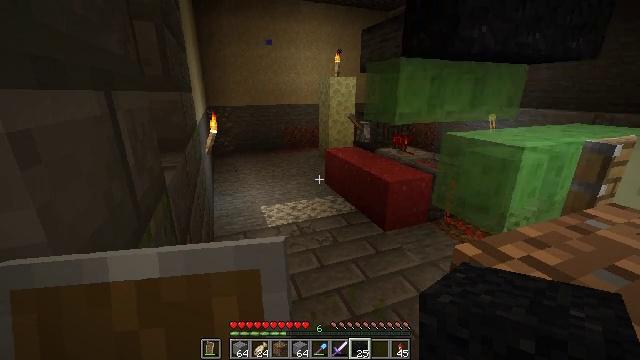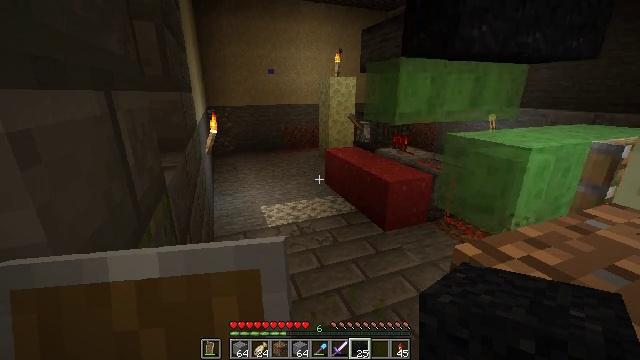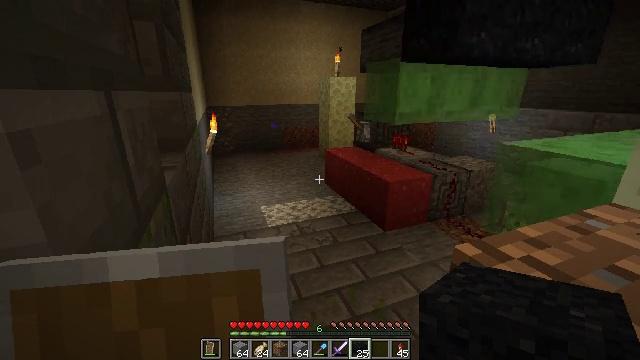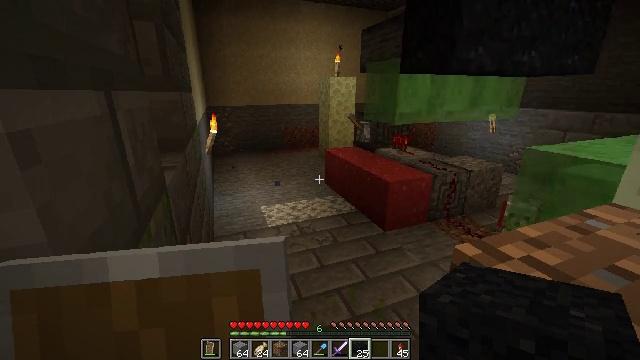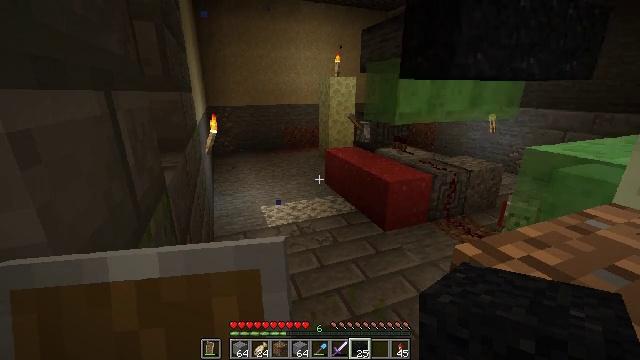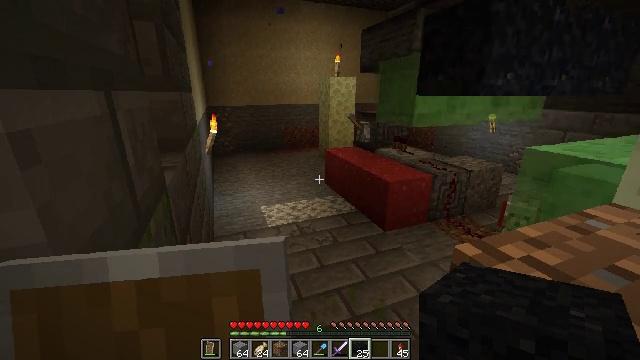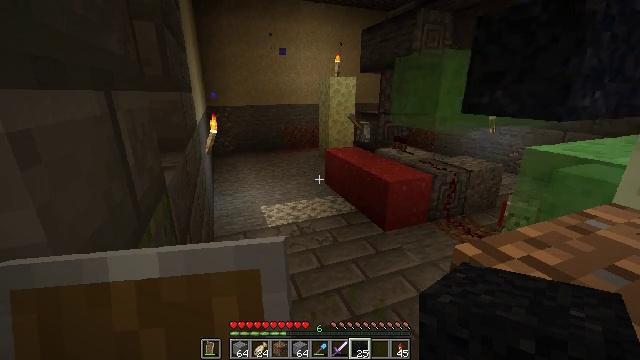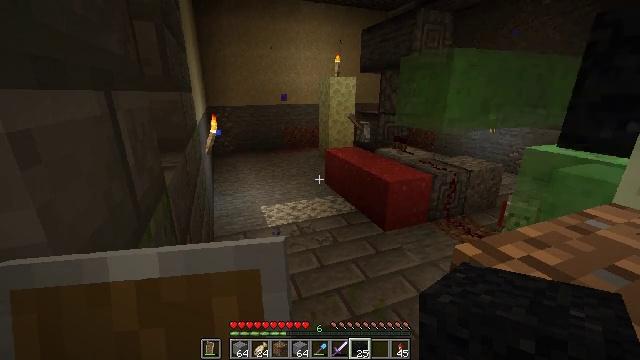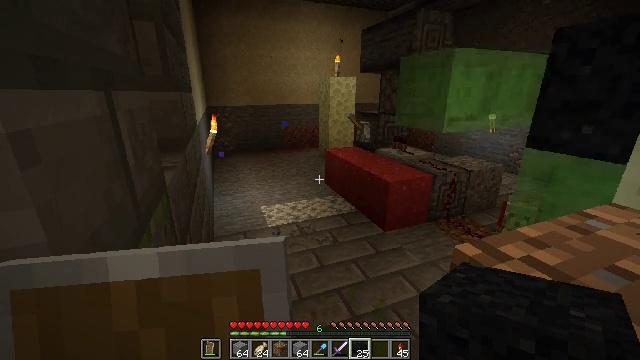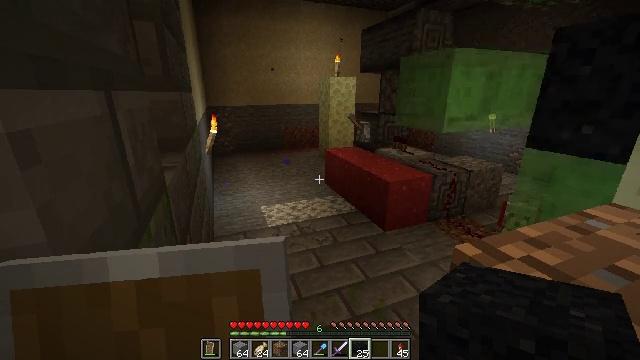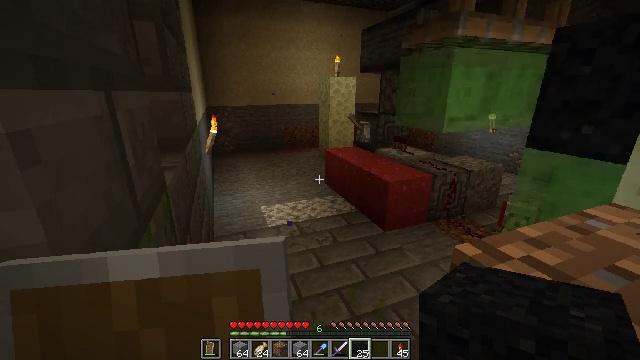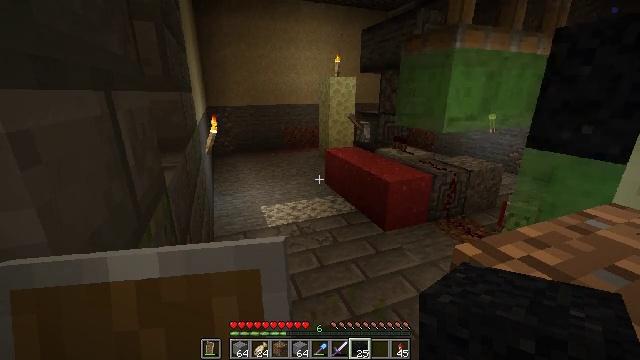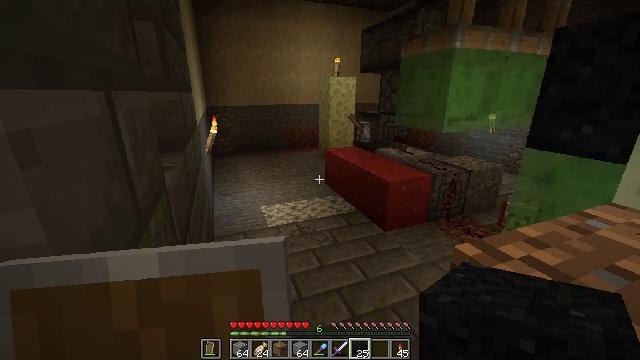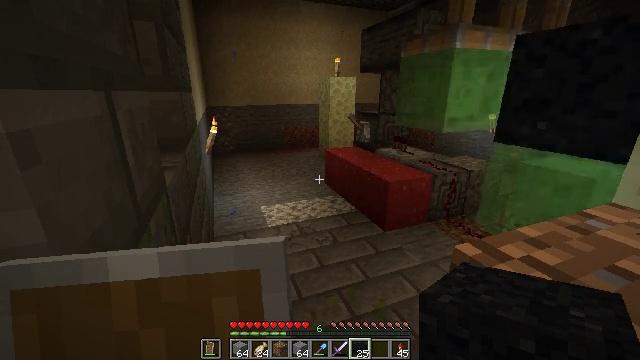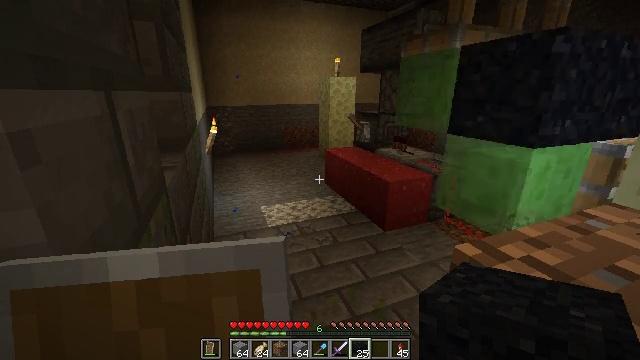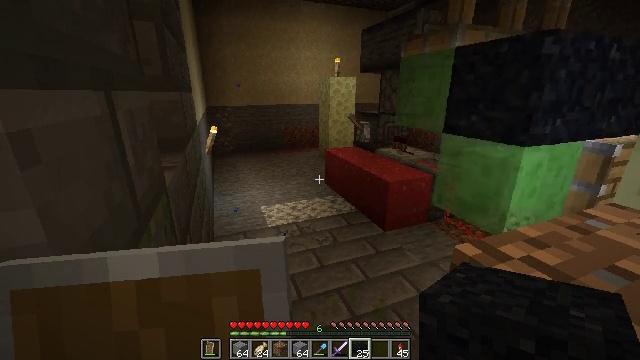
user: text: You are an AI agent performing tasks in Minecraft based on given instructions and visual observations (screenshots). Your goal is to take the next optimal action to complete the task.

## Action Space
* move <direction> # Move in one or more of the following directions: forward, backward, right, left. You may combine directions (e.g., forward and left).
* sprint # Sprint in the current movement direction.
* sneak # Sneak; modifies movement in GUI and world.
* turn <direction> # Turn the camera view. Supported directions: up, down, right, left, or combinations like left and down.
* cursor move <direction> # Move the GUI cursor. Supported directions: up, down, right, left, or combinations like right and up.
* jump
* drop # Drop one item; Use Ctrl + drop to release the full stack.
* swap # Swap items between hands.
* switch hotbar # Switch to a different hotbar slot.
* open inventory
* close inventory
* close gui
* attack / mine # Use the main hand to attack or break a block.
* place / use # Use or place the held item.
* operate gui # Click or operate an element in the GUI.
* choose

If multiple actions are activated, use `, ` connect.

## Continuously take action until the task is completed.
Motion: motion action
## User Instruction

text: Break the black concrete powder to collect it.
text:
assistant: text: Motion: no_op
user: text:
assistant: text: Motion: no_op
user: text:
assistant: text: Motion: no_op
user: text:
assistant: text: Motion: no_op
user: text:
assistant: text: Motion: no_op
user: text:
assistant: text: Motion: no_op
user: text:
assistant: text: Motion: no_op
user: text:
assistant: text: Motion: no_op
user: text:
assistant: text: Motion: no_op
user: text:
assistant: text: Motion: no_op
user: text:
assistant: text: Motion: no_op
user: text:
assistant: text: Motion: no_op
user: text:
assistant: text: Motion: no_op
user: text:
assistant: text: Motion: no_op
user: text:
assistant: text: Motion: no_op
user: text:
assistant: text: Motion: no_op
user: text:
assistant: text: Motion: no_op
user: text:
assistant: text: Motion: no_op
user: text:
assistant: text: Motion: no_op
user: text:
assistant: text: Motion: no_op
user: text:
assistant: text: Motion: no_op
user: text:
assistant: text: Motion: no_op
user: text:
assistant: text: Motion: no_op
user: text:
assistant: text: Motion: no_op
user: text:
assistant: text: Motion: no_op
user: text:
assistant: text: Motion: no_op
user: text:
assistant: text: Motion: no_op
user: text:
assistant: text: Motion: no_op
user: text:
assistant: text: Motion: no_op
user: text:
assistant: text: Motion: no_op